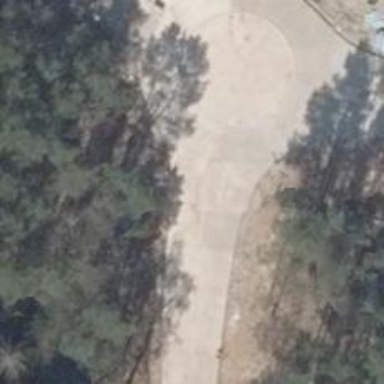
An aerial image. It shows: Concrete tertiary road with lane markings.